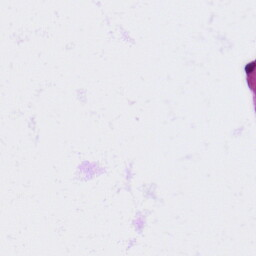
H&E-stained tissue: Lung